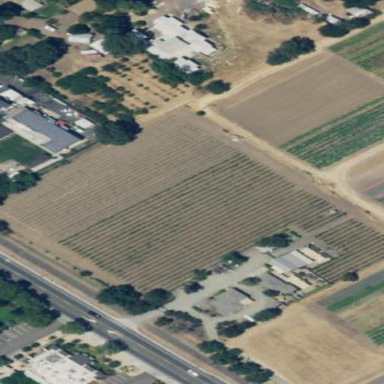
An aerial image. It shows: Vineyard where grapes are grown.